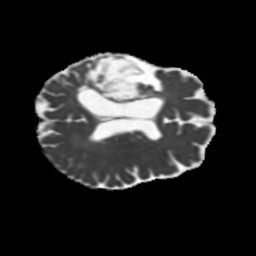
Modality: MD
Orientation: axial
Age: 63
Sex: female
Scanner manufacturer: siemens
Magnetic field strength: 3 T
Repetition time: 5.25 s
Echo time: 0.08 s